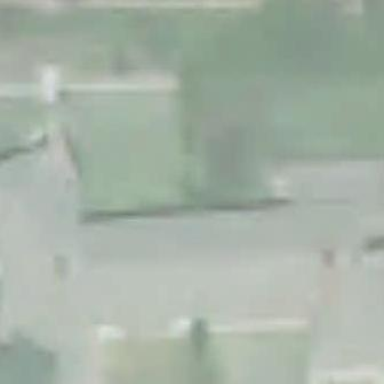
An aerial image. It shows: Simple house.